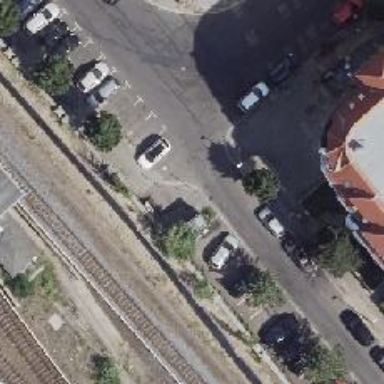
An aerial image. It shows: There is parking obstacle present.